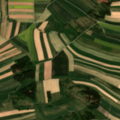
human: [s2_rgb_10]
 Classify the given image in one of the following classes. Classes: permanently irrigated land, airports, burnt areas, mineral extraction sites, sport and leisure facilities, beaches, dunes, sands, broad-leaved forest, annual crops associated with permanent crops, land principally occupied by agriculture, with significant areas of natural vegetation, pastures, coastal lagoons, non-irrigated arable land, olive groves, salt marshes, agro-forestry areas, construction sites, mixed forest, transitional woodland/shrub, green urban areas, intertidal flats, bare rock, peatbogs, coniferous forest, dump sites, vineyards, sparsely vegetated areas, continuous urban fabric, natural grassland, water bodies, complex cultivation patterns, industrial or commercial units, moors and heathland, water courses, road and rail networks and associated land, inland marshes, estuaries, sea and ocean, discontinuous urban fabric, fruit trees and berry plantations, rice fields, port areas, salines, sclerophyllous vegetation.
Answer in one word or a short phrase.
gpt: non-irrigated arable land, complex cultivation patterns, land principally occupied by agriculture, with significant areas of natural vegetation, coniferous forest